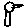
Label: bird